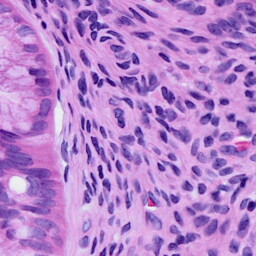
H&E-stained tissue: Cervix